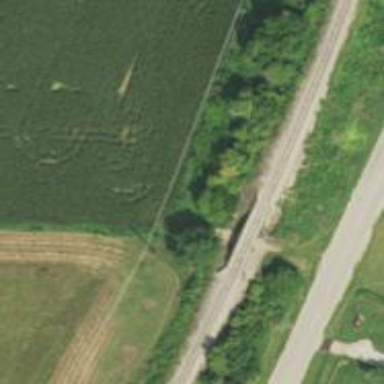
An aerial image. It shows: Bridge over railway line.